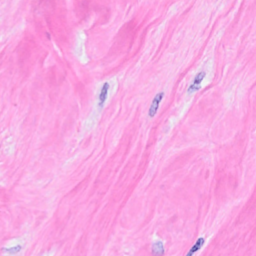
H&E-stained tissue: Breast